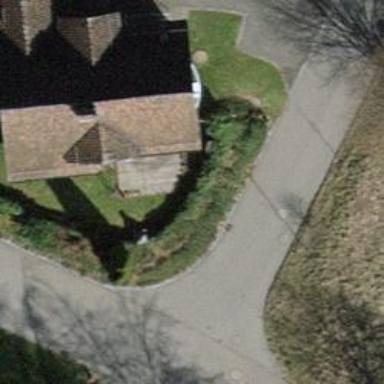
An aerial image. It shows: Hedge acting as barrier.